Question: Count the number of objects in the diagram.
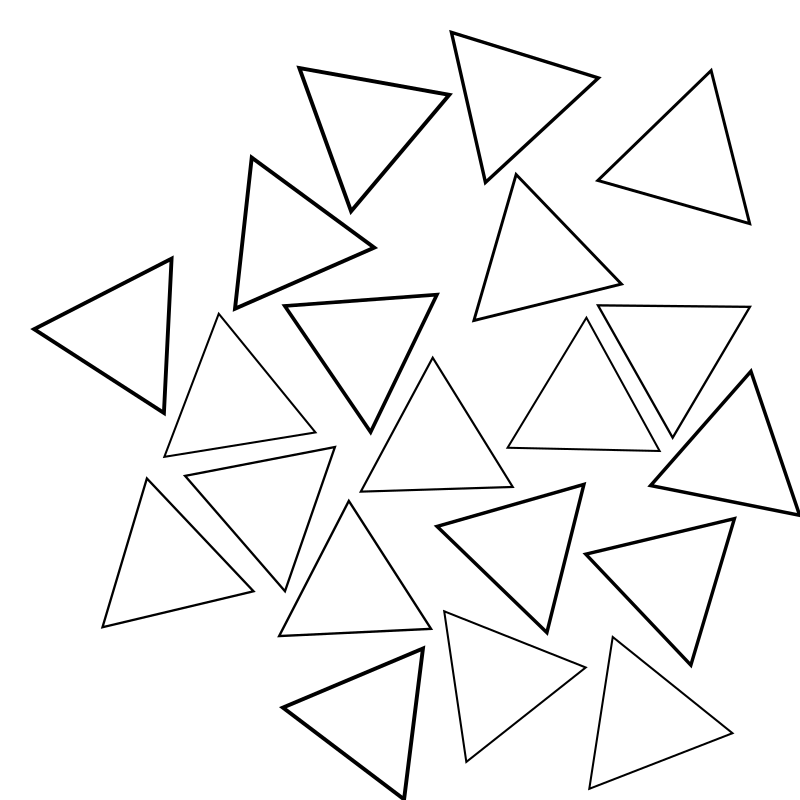
Answer: 20